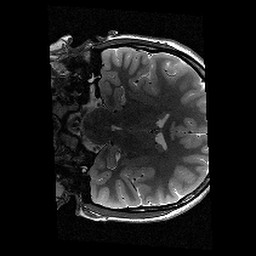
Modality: T2w
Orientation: coronal
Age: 11
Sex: female
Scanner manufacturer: siemens
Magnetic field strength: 3 T
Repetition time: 9.23 s
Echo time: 0.067 s